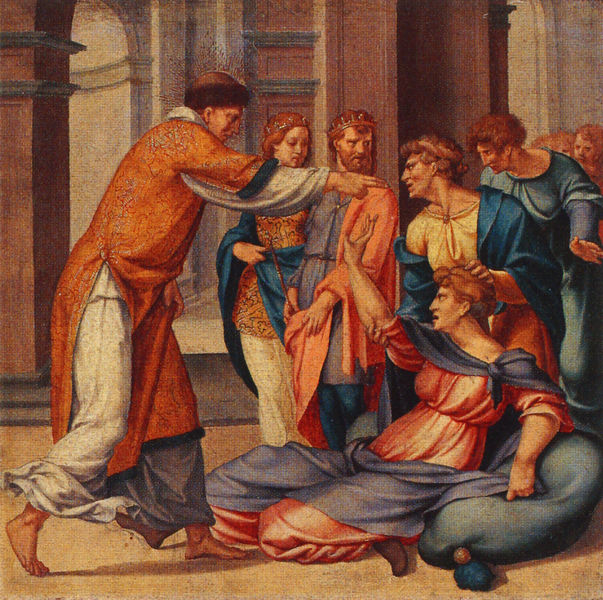
Titel: Der hl Cyriakus befreit Jobia vom Bösen Geist (Cyriakus-Altar)
Künstler: Bartholomäus Bruyn d. Ä.
Institution: München, Alte Pinakothek
Schlagwörter: blau, gemälde, hand, kopf, mann, frauen, menschen, sitzen, bunt, finger, frau, hell, hut, männer, orange, pfeiler, säulen, rot, bart, mütze, pelz, sockel, stehen, gehen, kirche, boden, gewand, haare, gewänder, krone, renaissance, farbig, bogen, stab, laufen, farben, kissen, zeigen, barfuss, antike, palast, knien, erheben, sims, anklage, jesus, antik, segnen, heiliger, tempel, deuten, wandbild, drama, bitten, verteidigung, freske, wunder, judas, fragen, verrat, gleichnis, verweis, 1700, beschuldigen, strenge linien